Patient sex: M
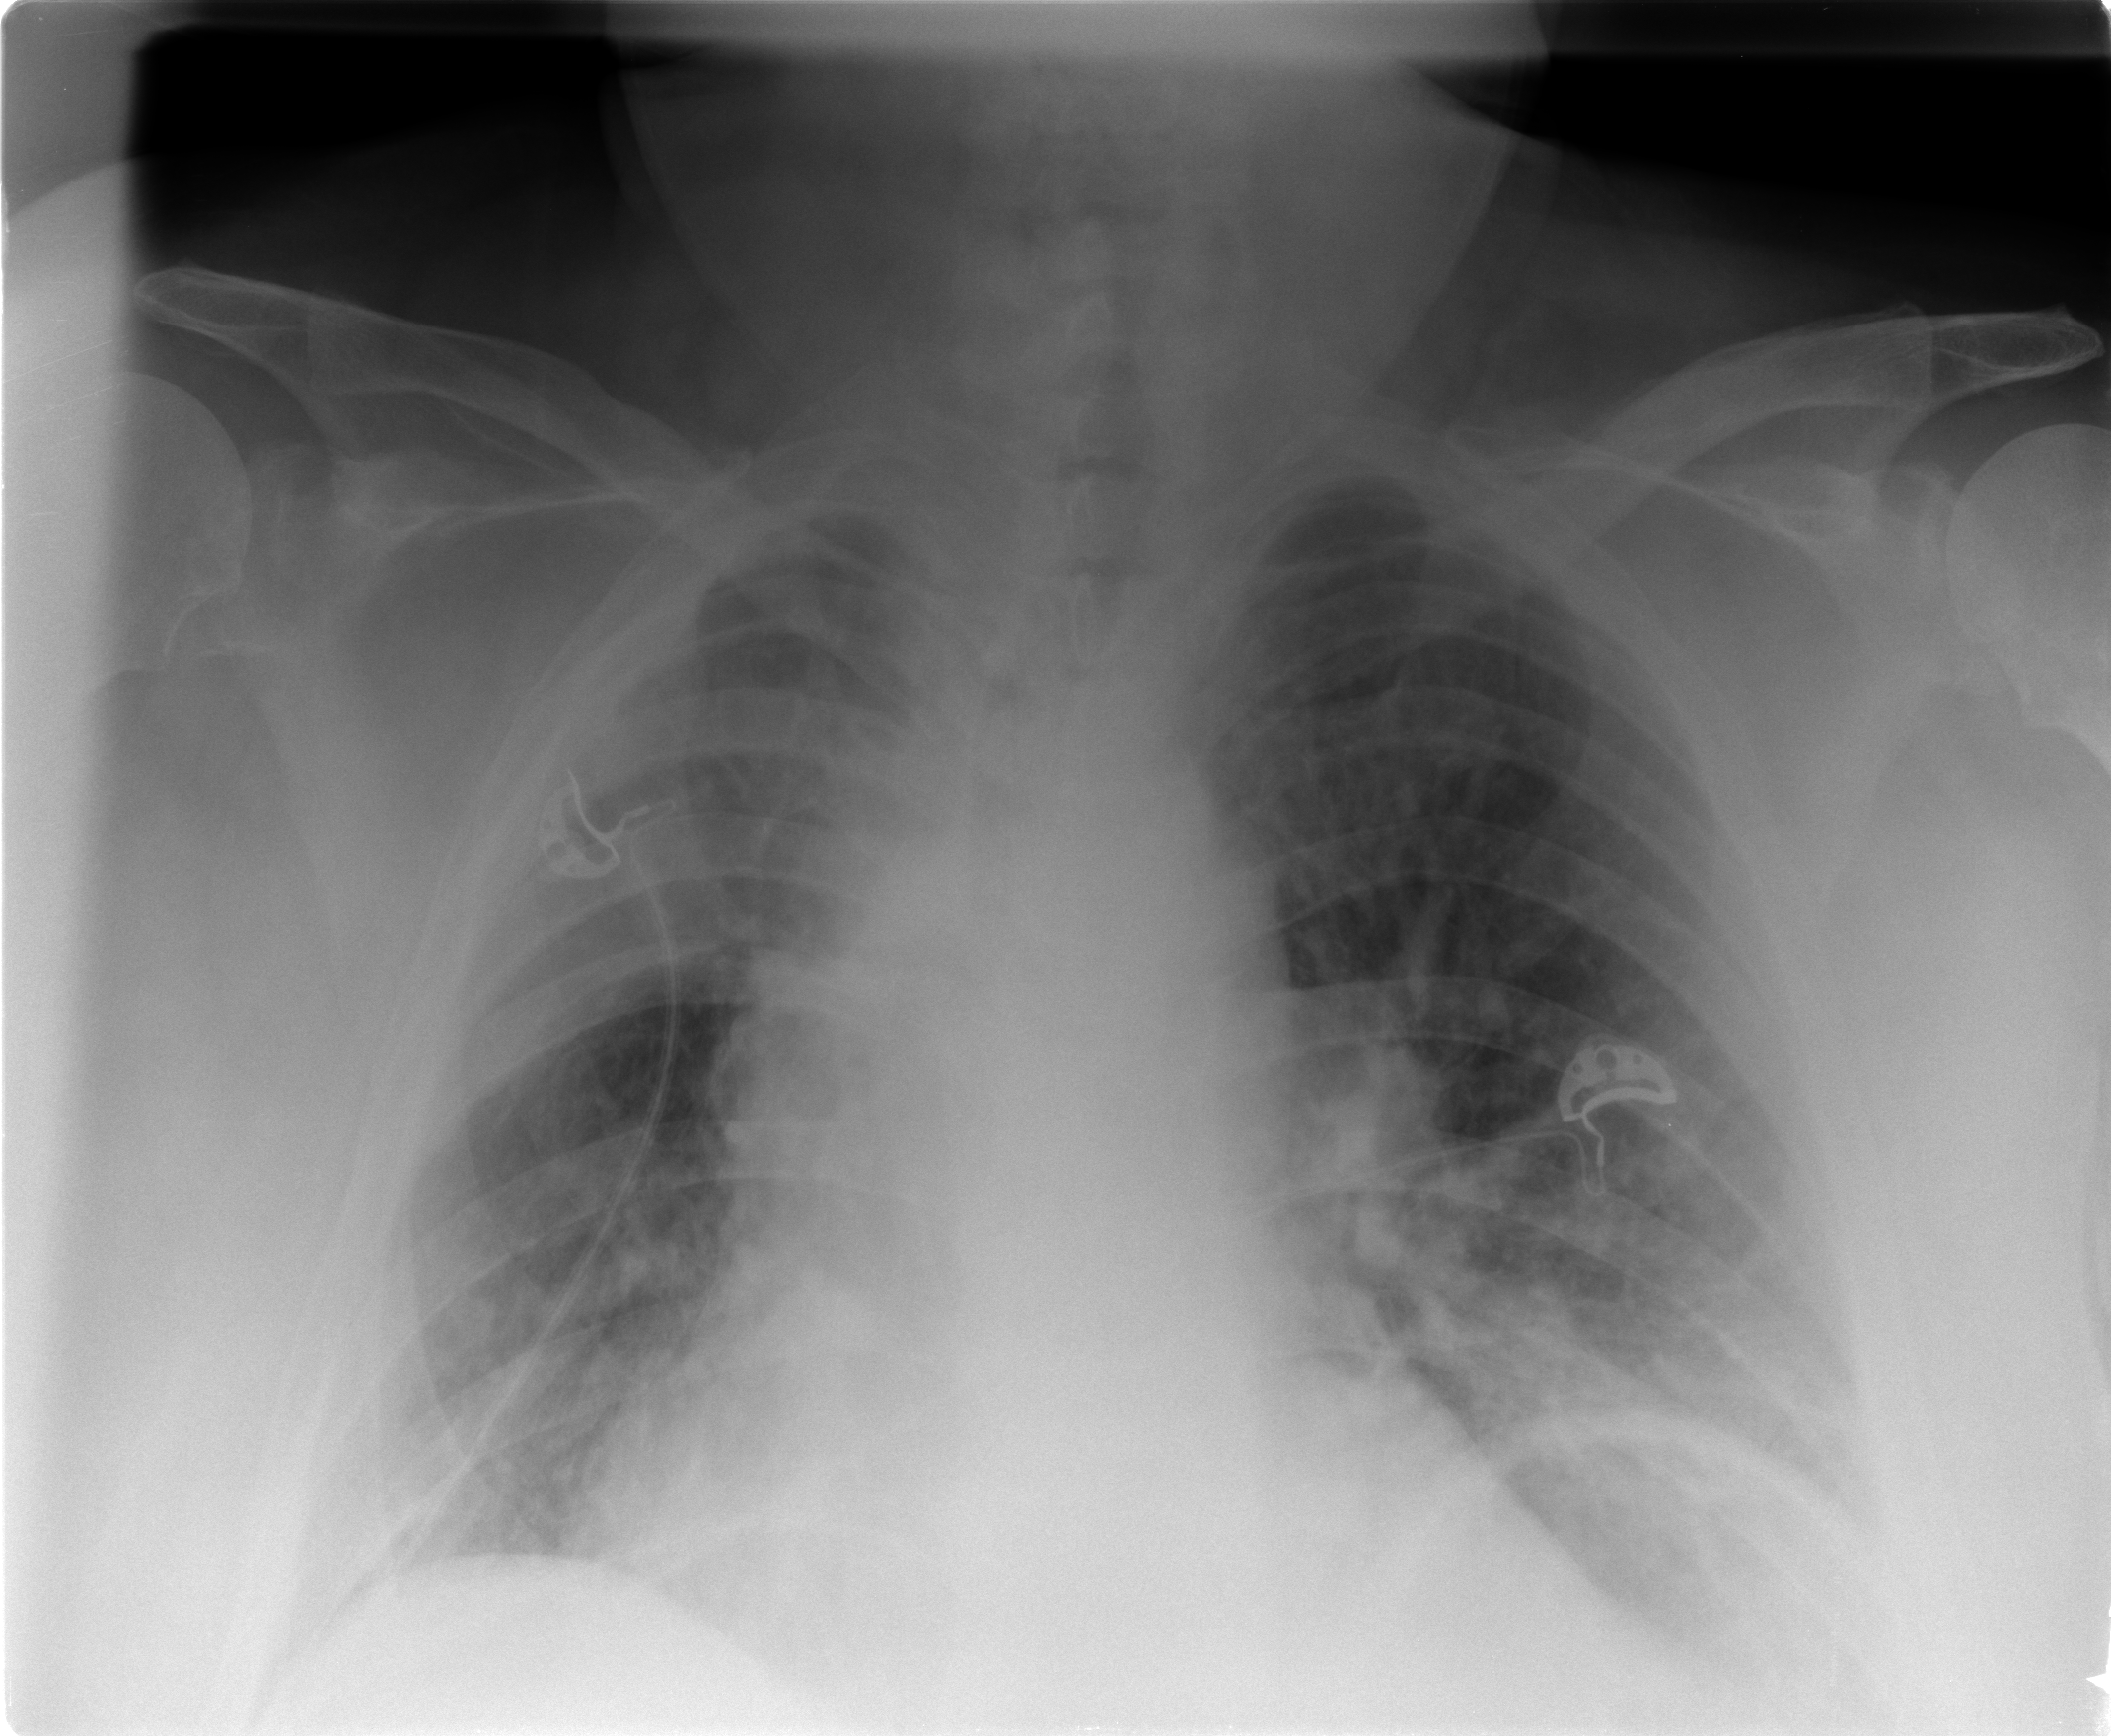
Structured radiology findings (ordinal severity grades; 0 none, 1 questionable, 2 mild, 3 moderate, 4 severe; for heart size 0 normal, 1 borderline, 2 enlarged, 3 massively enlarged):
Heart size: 1
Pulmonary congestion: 3
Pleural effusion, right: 1
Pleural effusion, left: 1
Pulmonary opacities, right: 2
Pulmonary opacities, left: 2
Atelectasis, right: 3
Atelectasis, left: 2